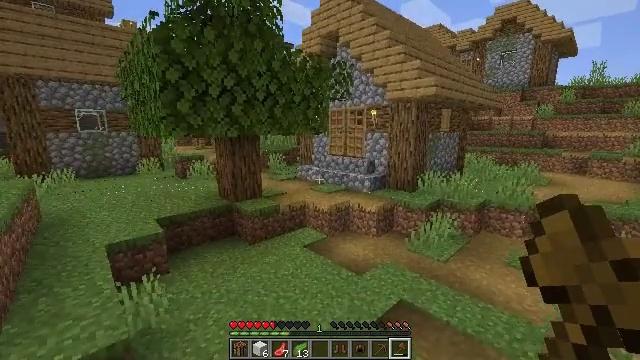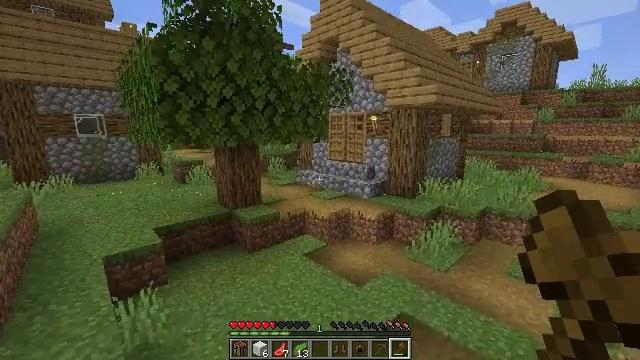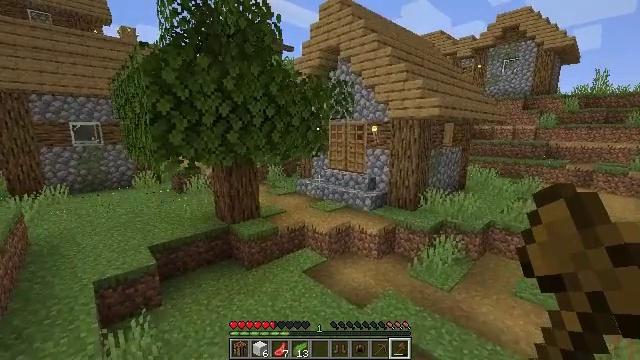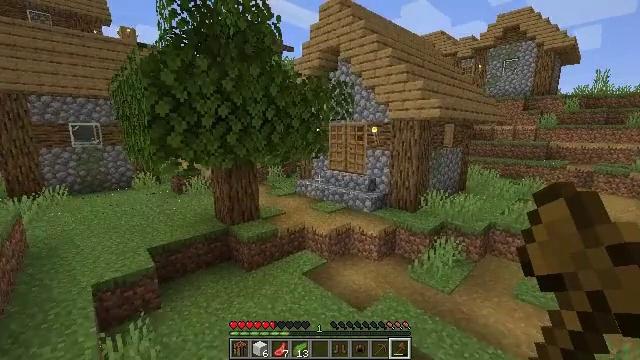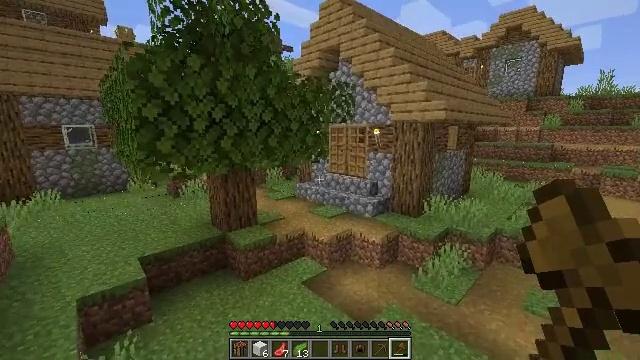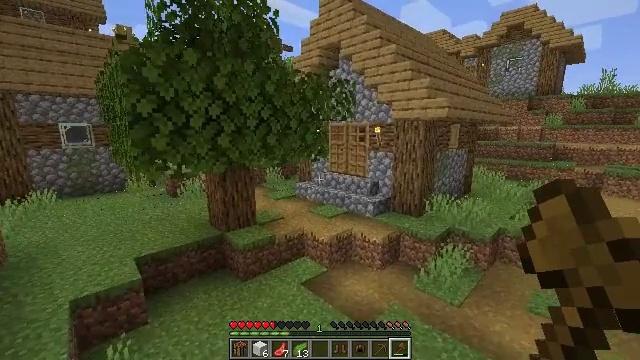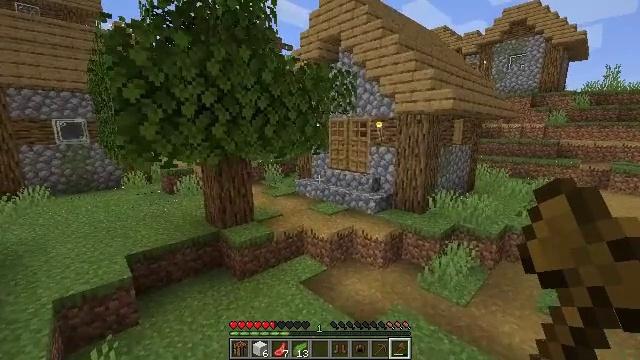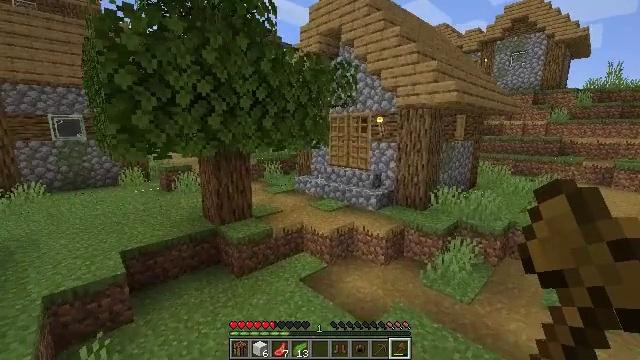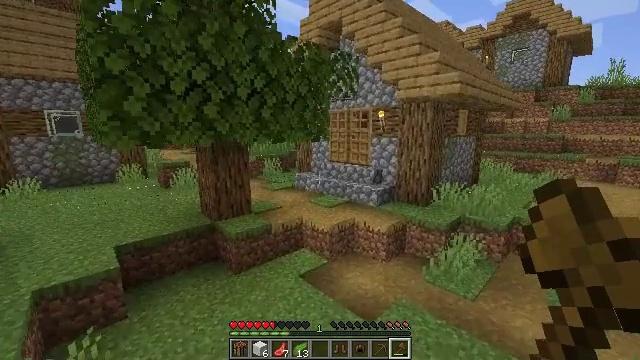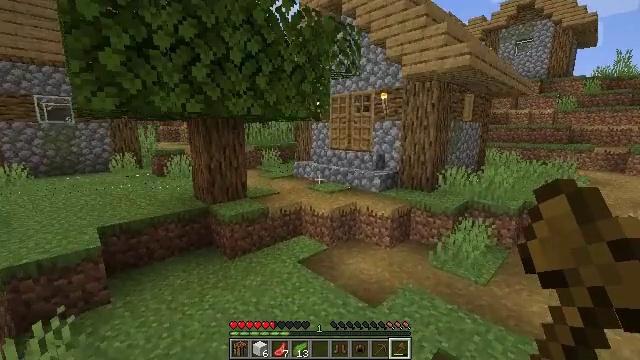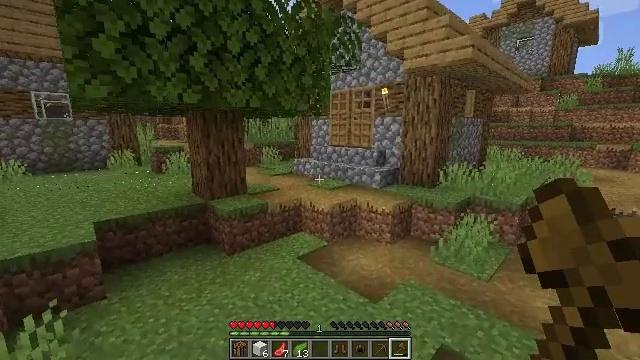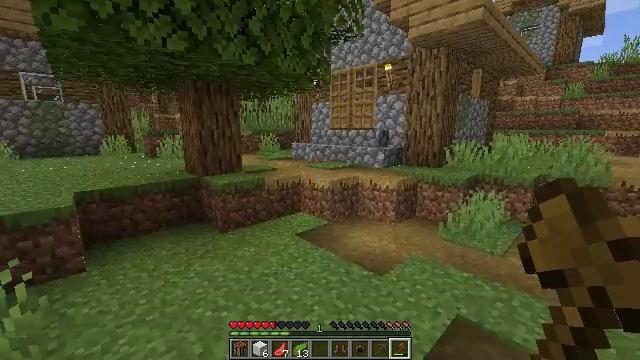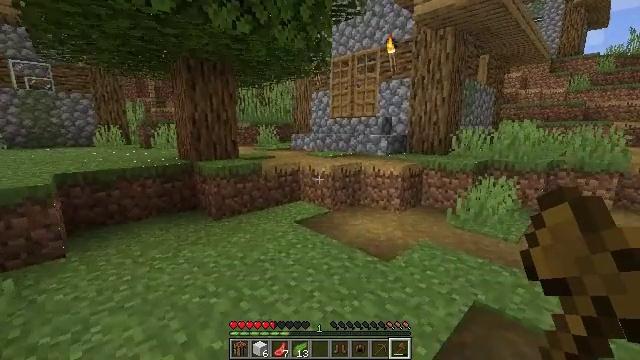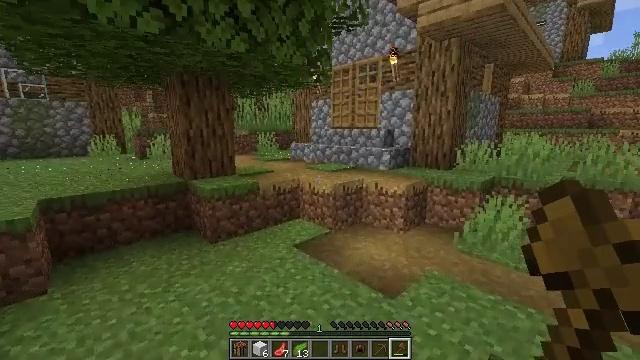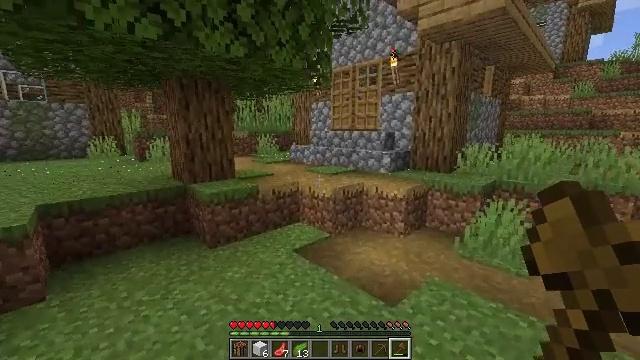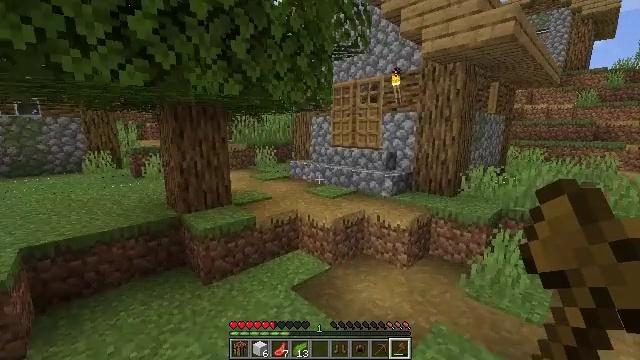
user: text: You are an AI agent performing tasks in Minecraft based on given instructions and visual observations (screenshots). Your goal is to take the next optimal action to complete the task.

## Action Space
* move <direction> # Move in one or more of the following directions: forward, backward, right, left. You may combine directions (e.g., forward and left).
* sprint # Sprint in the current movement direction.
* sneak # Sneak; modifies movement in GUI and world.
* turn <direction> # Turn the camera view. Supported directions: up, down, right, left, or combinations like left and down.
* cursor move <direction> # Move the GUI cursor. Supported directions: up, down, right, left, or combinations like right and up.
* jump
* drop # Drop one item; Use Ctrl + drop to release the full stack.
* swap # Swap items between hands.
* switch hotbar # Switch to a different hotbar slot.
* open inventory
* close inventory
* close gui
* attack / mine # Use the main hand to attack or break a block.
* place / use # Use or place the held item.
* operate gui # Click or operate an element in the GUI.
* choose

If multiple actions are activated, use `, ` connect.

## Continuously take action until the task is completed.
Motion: motion action
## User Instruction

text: Dig up carrots from the soil.
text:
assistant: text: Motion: move forward, jump
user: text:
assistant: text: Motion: move forward, jump
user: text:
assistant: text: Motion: move forward, jump
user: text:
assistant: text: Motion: move forward, jump
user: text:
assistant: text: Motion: move forward, jump
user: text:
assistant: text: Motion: move forward, jump
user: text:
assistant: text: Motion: move forward, jump
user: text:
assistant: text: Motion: move forward, jump
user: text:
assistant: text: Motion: move forward, jump
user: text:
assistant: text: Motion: move forward, jump
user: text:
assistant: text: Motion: move forward, sprint, jump
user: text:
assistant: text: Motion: move forward, sprint, jump
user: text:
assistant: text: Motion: move forward, sprint, jump
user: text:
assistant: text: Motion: move forward, sprint, jump
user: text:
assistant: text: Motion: move forward
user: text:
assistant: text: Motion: move forward
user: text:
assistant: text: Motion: move forward
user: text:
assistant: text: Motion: move forward
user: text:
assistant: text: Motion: move forward
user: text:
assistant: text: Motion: move forward
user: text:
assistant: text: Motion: move forward, sprint
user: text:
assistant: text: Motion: move forward, sprint, turn right
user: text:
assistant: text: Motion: move forward, sprint, turn right
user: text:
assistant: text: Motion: move forward, sprint
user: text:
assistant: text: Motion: move forward, sprint
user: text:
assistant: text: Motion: move forward
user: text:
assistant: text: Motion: move forward
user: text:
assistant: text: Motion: move forward
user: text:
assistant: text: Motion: move forward
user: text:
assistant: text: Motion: move forward